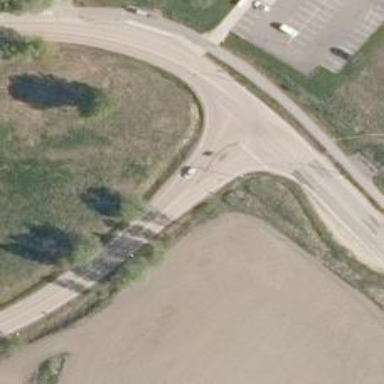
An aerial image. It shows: Primary link road with asphalt surface.